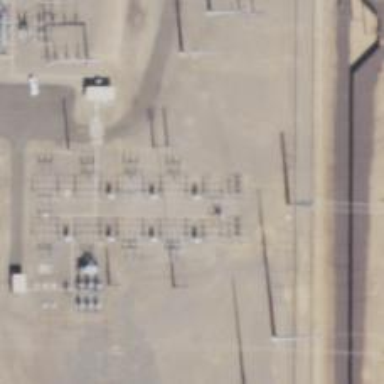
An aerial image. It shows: Switch for power supply.